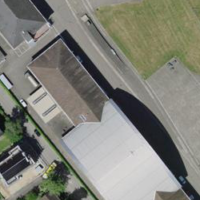
EUNIS habitat code: 57
Species observed at this site:
Cotinus coggygria